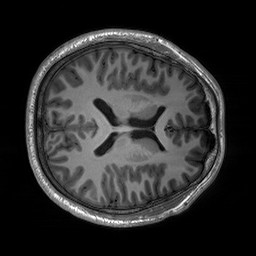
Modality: T1w
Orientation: axial
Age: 26
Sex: male
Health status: healthy
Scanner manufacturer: siemens
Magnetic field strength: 3 T
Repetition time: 2.3 s
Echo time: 0.00236 s